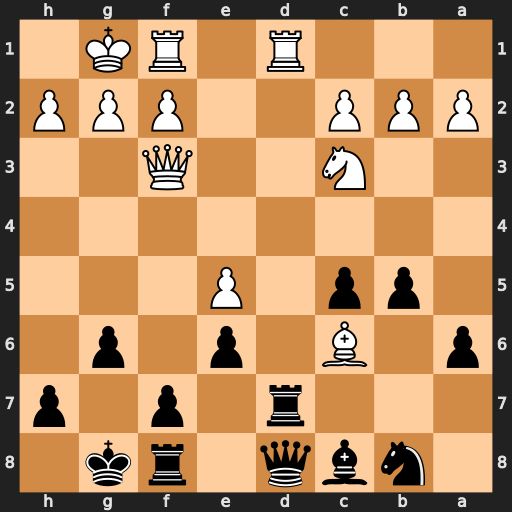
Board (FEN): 1nbq1rk1/3r1p1p/p1B1p1p1/1pp1P3/8/2N2Q2/PPP2PPP/3R1RK1
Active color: b
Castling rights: -
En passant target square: -
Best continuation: Nxc6 Qxc6 b4 Rxd7 Bxd7 Qxc5 bxc3